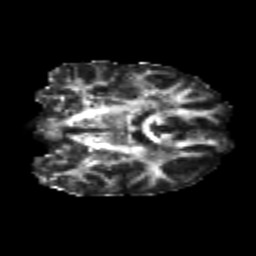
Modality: FA
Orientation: coronal
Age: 24
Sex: male
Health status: healthy
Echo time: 0.074 s